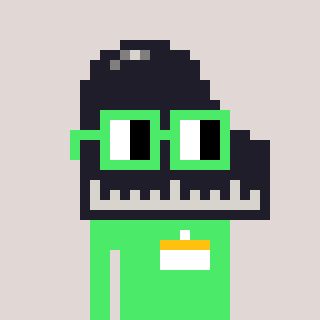
a pixel art character with square light green glasses, a piano-shaped head and a teal-colored body on a warm background